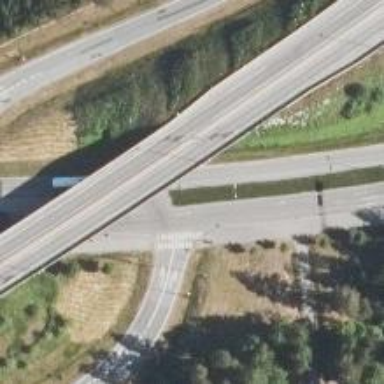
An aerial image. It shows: Trunk link highway.